Interaction volume radius: 5 \u00c5
Interaction volume height: 30 \u00c5
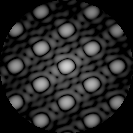
Disorder parameter: 0.03848